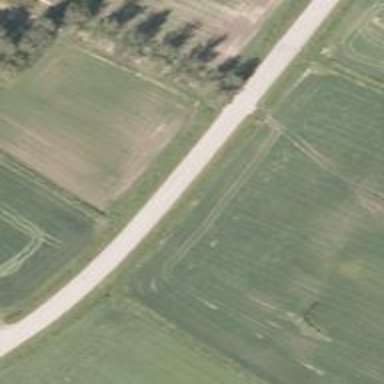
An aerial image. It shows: Unclassified road.